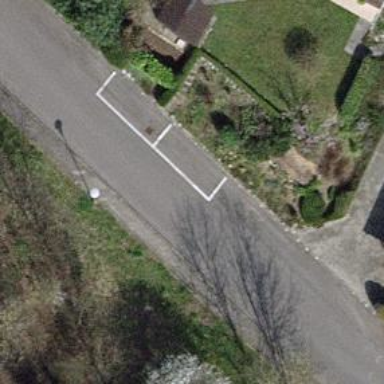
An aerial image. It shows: Parking available on the street side.